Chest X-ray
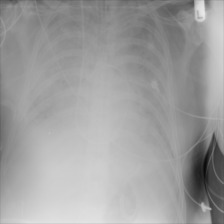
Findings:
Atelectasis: negative
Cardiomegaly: negative
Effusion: negative
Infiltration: positive
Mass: negative
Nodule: negative
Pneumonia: negative
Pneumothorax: negative
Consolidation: negative
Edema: negative
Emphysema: negative
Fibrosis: negative
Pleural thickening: negative
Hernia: negative